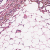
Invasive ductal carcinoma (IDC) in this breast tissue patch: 1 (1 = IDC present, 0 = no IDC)